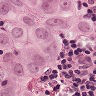
Metastatic tissue present: yes